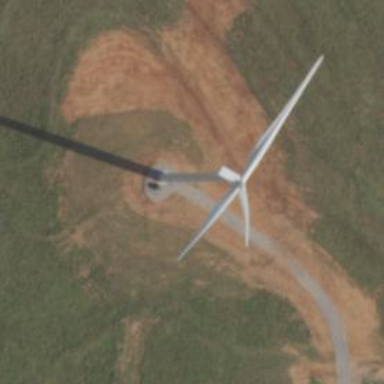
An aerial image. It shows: Wind power generator using wind turbines.